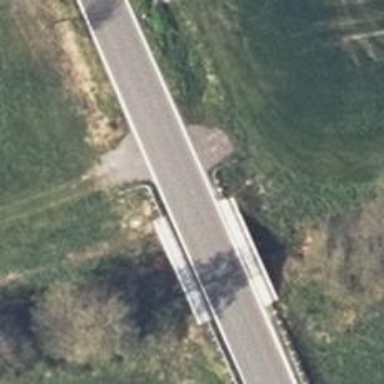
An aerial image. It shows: Tertiary road on asphalt surface crossing over bridge.